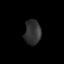
Tissue: lung
Cell type: Epithelial cells
Senescence score: 0.2324
Nuclear area (px): 393
Mean DAPI intensity: 49.425